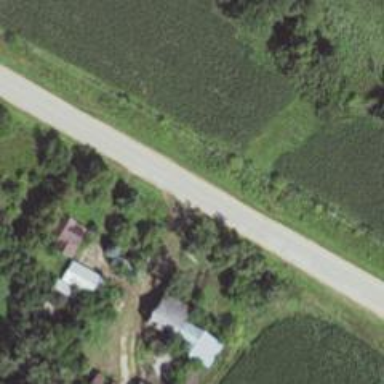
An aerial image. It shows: Secondary road.